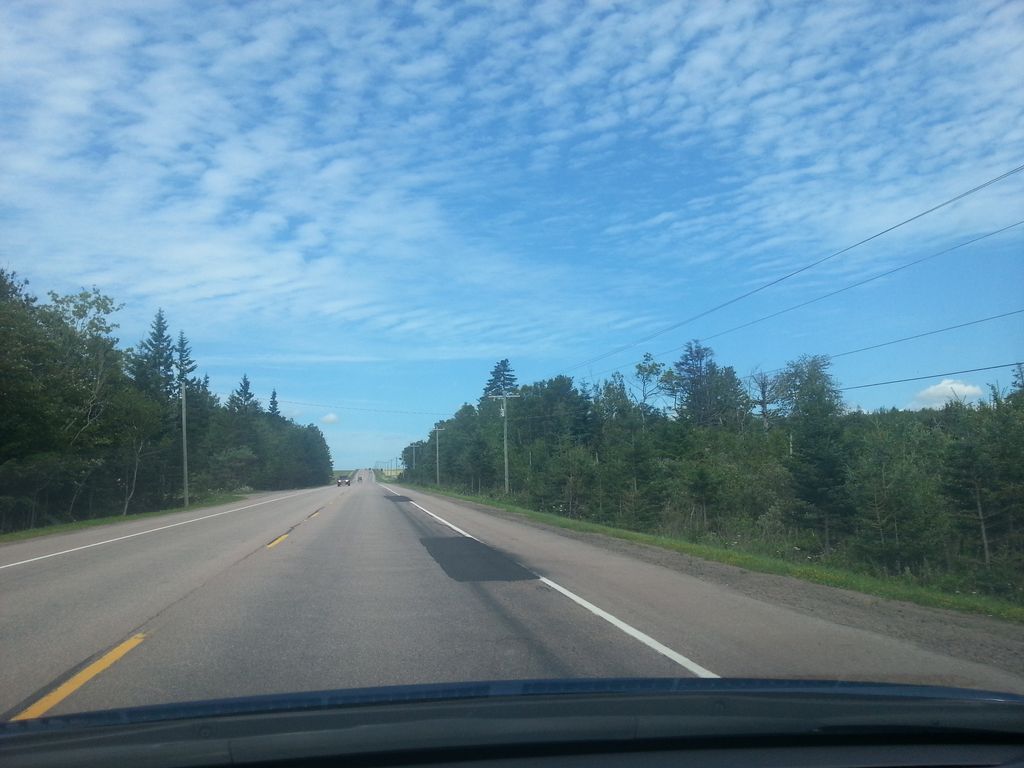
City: charlottetown